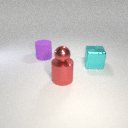
small red metal sphere above large red metal cylinder